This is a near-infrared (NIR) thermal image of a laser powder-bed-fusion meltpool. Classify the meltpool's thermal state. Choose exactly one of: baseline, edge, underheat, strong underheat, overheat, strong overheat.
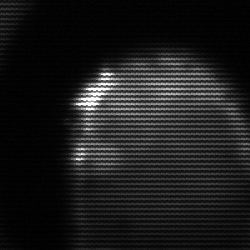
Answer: edge